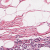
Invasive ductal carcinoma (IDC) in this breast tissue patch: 1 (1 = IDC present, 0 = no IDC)